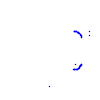
Particle: proton